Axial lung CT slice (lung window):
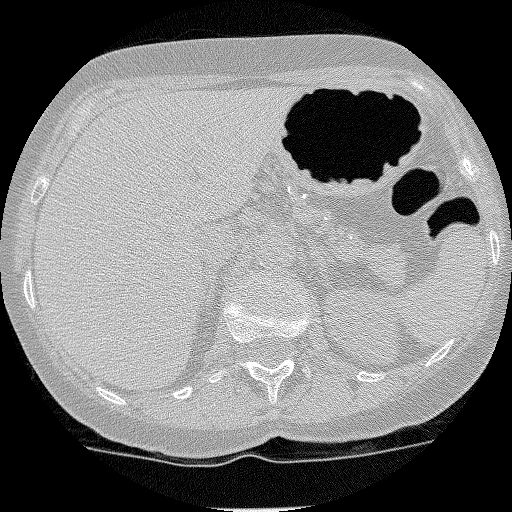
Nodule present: no